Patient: sex M, age 65
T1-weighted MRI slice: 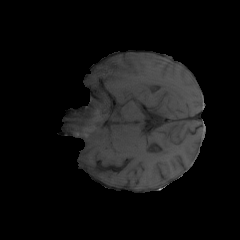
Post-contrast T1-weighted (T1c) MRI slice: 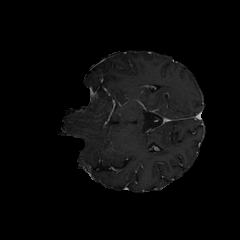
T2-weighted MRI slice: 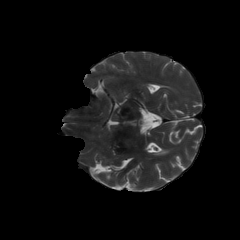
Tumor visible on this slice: no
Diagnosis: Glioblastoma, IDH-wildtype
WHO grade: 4